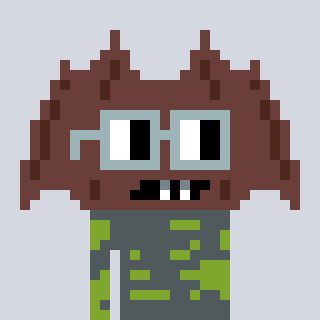
a pixel art character with square dark gray glasses, a bat-shaped head and a slimegreen-colored body on a cool background